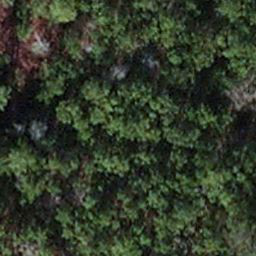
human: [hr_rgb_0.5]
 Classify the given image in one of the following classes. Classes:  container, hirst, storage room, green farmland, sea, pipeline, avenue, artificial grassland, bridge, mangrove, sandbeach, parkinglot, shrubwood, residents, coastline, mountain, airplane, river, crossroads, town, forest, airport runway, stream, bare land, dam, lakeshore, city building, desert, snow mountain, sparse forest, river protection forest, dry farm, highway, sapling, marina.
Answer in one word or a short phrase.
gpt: sapling